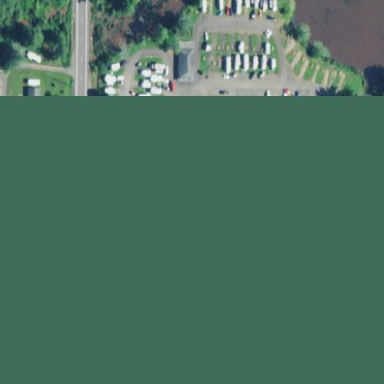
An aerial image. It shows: Caravan site for tourism.